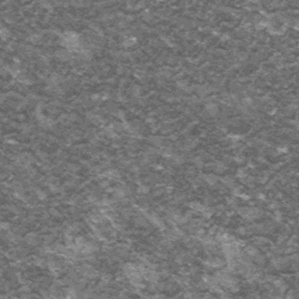
Label: frost